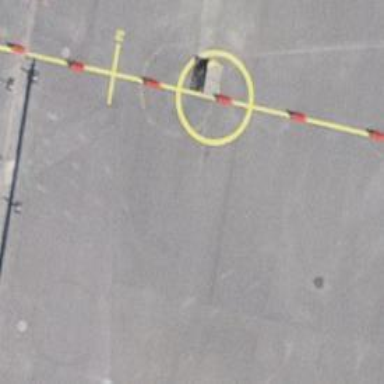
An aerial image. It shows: Image showing helipad at airport.